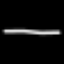
Label: line